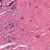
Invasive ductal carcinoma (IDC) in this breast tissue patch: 0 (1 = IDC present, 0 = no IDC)